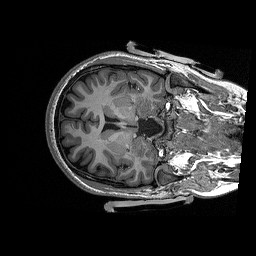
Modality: T1w
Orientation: axial